Question: In my App I'm using a visually customized NavigationController to handle the page flow.
By default the Navigationbar appears on top and the content of the viewcontroller just below it. However what I'd like to achieve is that the actual content of the viewcontroller starts at the top of the screen and not below the navigationbar.
So at the moment it looks like (the green is the navigationbar):

And I want the green to be overlapping the viewController, I checked all the navigationbar bools but I can't find the right property.
Any help would be appreciated
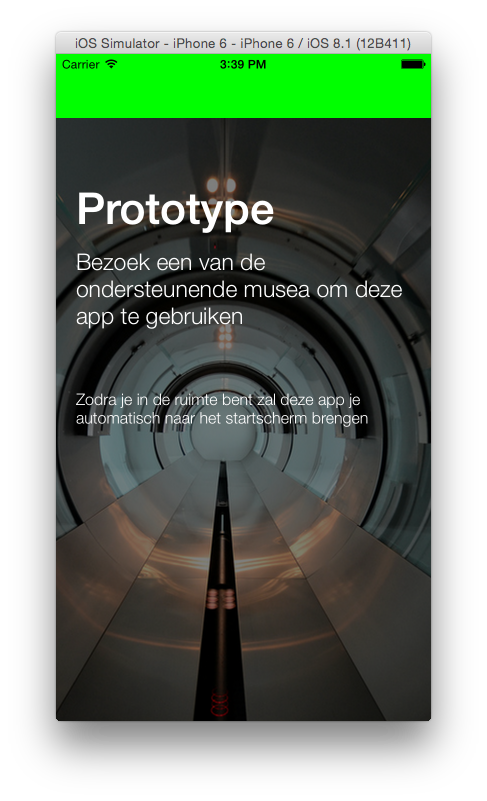
Answer: You probably want to check the value of your view controller's <URL>. Assuming you're using Swift it can be achieved like so:
'''
// This is the default value of edgesForExtendedLayout
controller.edgesForExtendedLayout = .All;
// The default for this is false
controller.extendedLayoutIncludesOpaqueBars = true;
'''
The comments on your question about 'automaticallyAdjustsScrollViewInsets' in regards to UIScrollView are also worth looking into if you're using that class.